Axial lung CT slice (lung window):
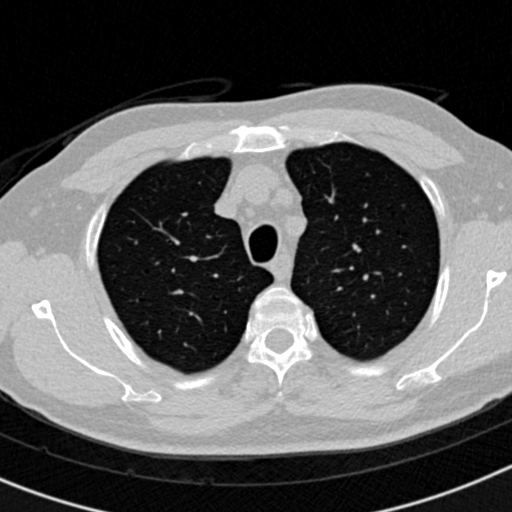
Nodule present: no